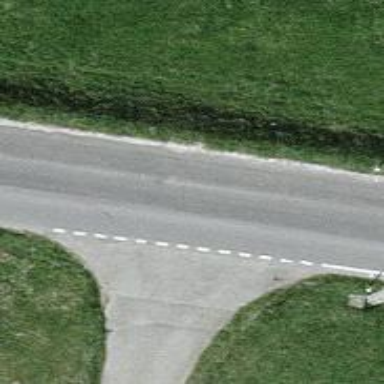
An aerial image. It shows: Asphalt road classified as tertiary.